Interaction volume radius: 5 \u00c5
Interaction volume height: 20 \u00c5
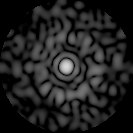
Disorder parameter: 0.8616